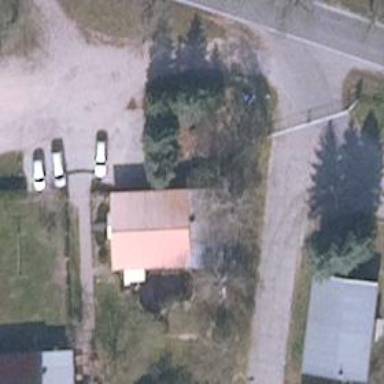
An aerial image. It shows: Restaurant.